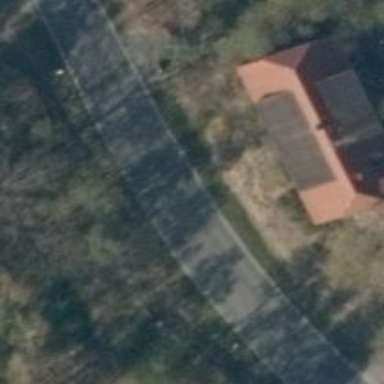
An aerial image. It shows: Secondary road with asphalt surface.